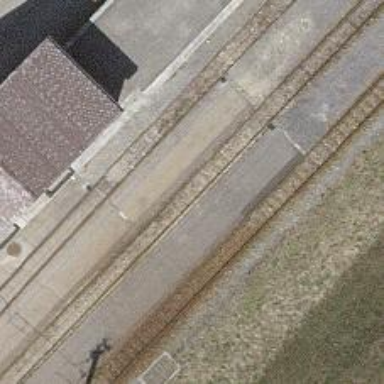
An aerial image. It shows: Stop position for public transport on the railway.